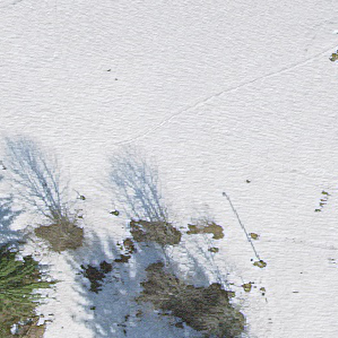
Label: other